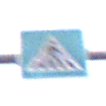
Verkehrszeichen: FussgaengerueberwegLinks
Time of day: Midday
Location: Outdoor (Suburban)
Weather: Overcast
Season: NotSpecified
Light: Natural